Question:
What is a good way to arrange images in the footer as shown in this mockup with HTML/CSS? Are tables still considered good practice ?
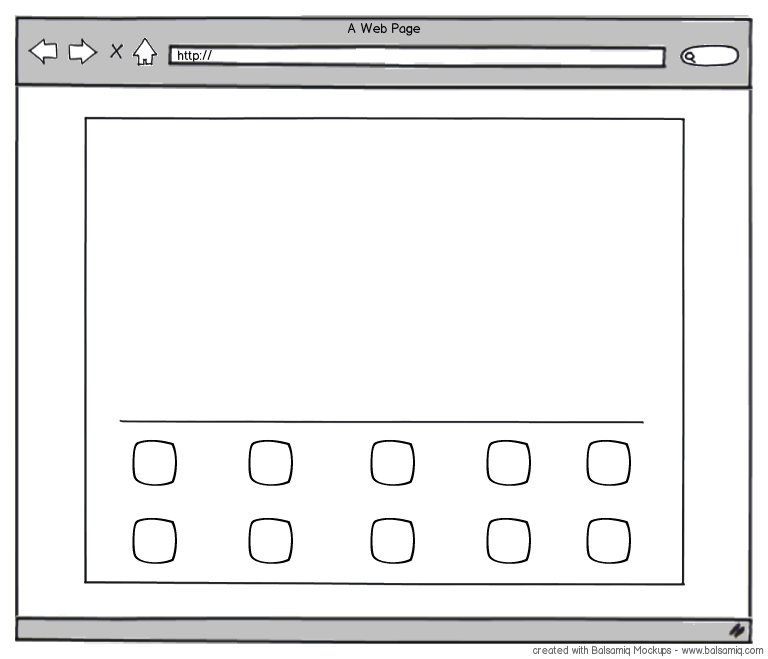
Answer: Tables are good as well and the fact that you use tables doesnt mean you alcheic, its your choice, but i think u can as well use lists and style it in the css...
something like these
'''
<ul class='abc'>
<li><img src='a.jpb' /></li>
......
</ul>
'''
in your css
'''
.abc li img{ margin: 10px;}
'''
and you are done and style as much you like